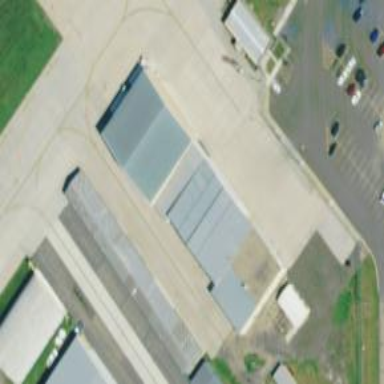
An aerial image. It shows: Hangar building.